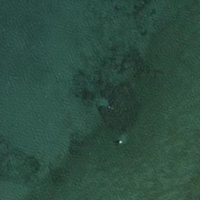
EUNIS habitat code: 14
Species observed at this site:
Tachybaptus ruficollis
Numenius arquata
Corvus corone
Podiceps cristatus
Turdus philomelos
Fulica atra
Anas crecca
Alcedo atthis
Emberiza citrinella
Dendrocopos major
Turdus viscivorus
Buteo buteo
Sylvia atricapilla
Chroicocephalus ridibundus
Larus michahellis
Gallinula chloropus
Cygnus olor
Ardea alba
Erithacus rubecula
Pica pica
Phoenicurus ochruros
Sitta europaea
Falco tinnunculus
Motacilla cinerea
Cyanistes caeruleus
Alopochen aegyptiaca
Anas platyrhynchos
Chloris chloris
Sturnus vulgaris
Corvus frugilegus
Passer domesticus
Fringilla coelebs
Columba palumbus
Turdus merula
Phalacrocorax carbo
Spatula clypeata
Mareca strepera
Egretta garzetta
Parus major
Mergus merganser
Milvus milvus
Anser anser